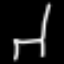
Label: chair